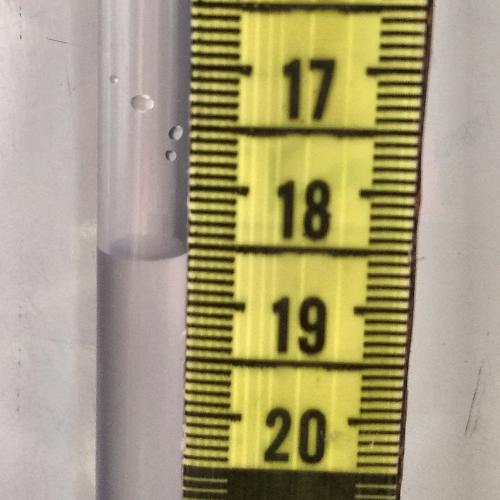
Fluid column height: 18.6 cm